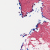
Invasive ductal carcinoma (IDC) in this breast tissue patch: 0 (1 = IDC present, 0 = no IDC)